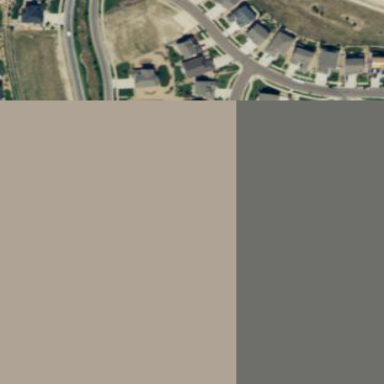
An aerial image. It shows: This residential area consists of single-family homes.